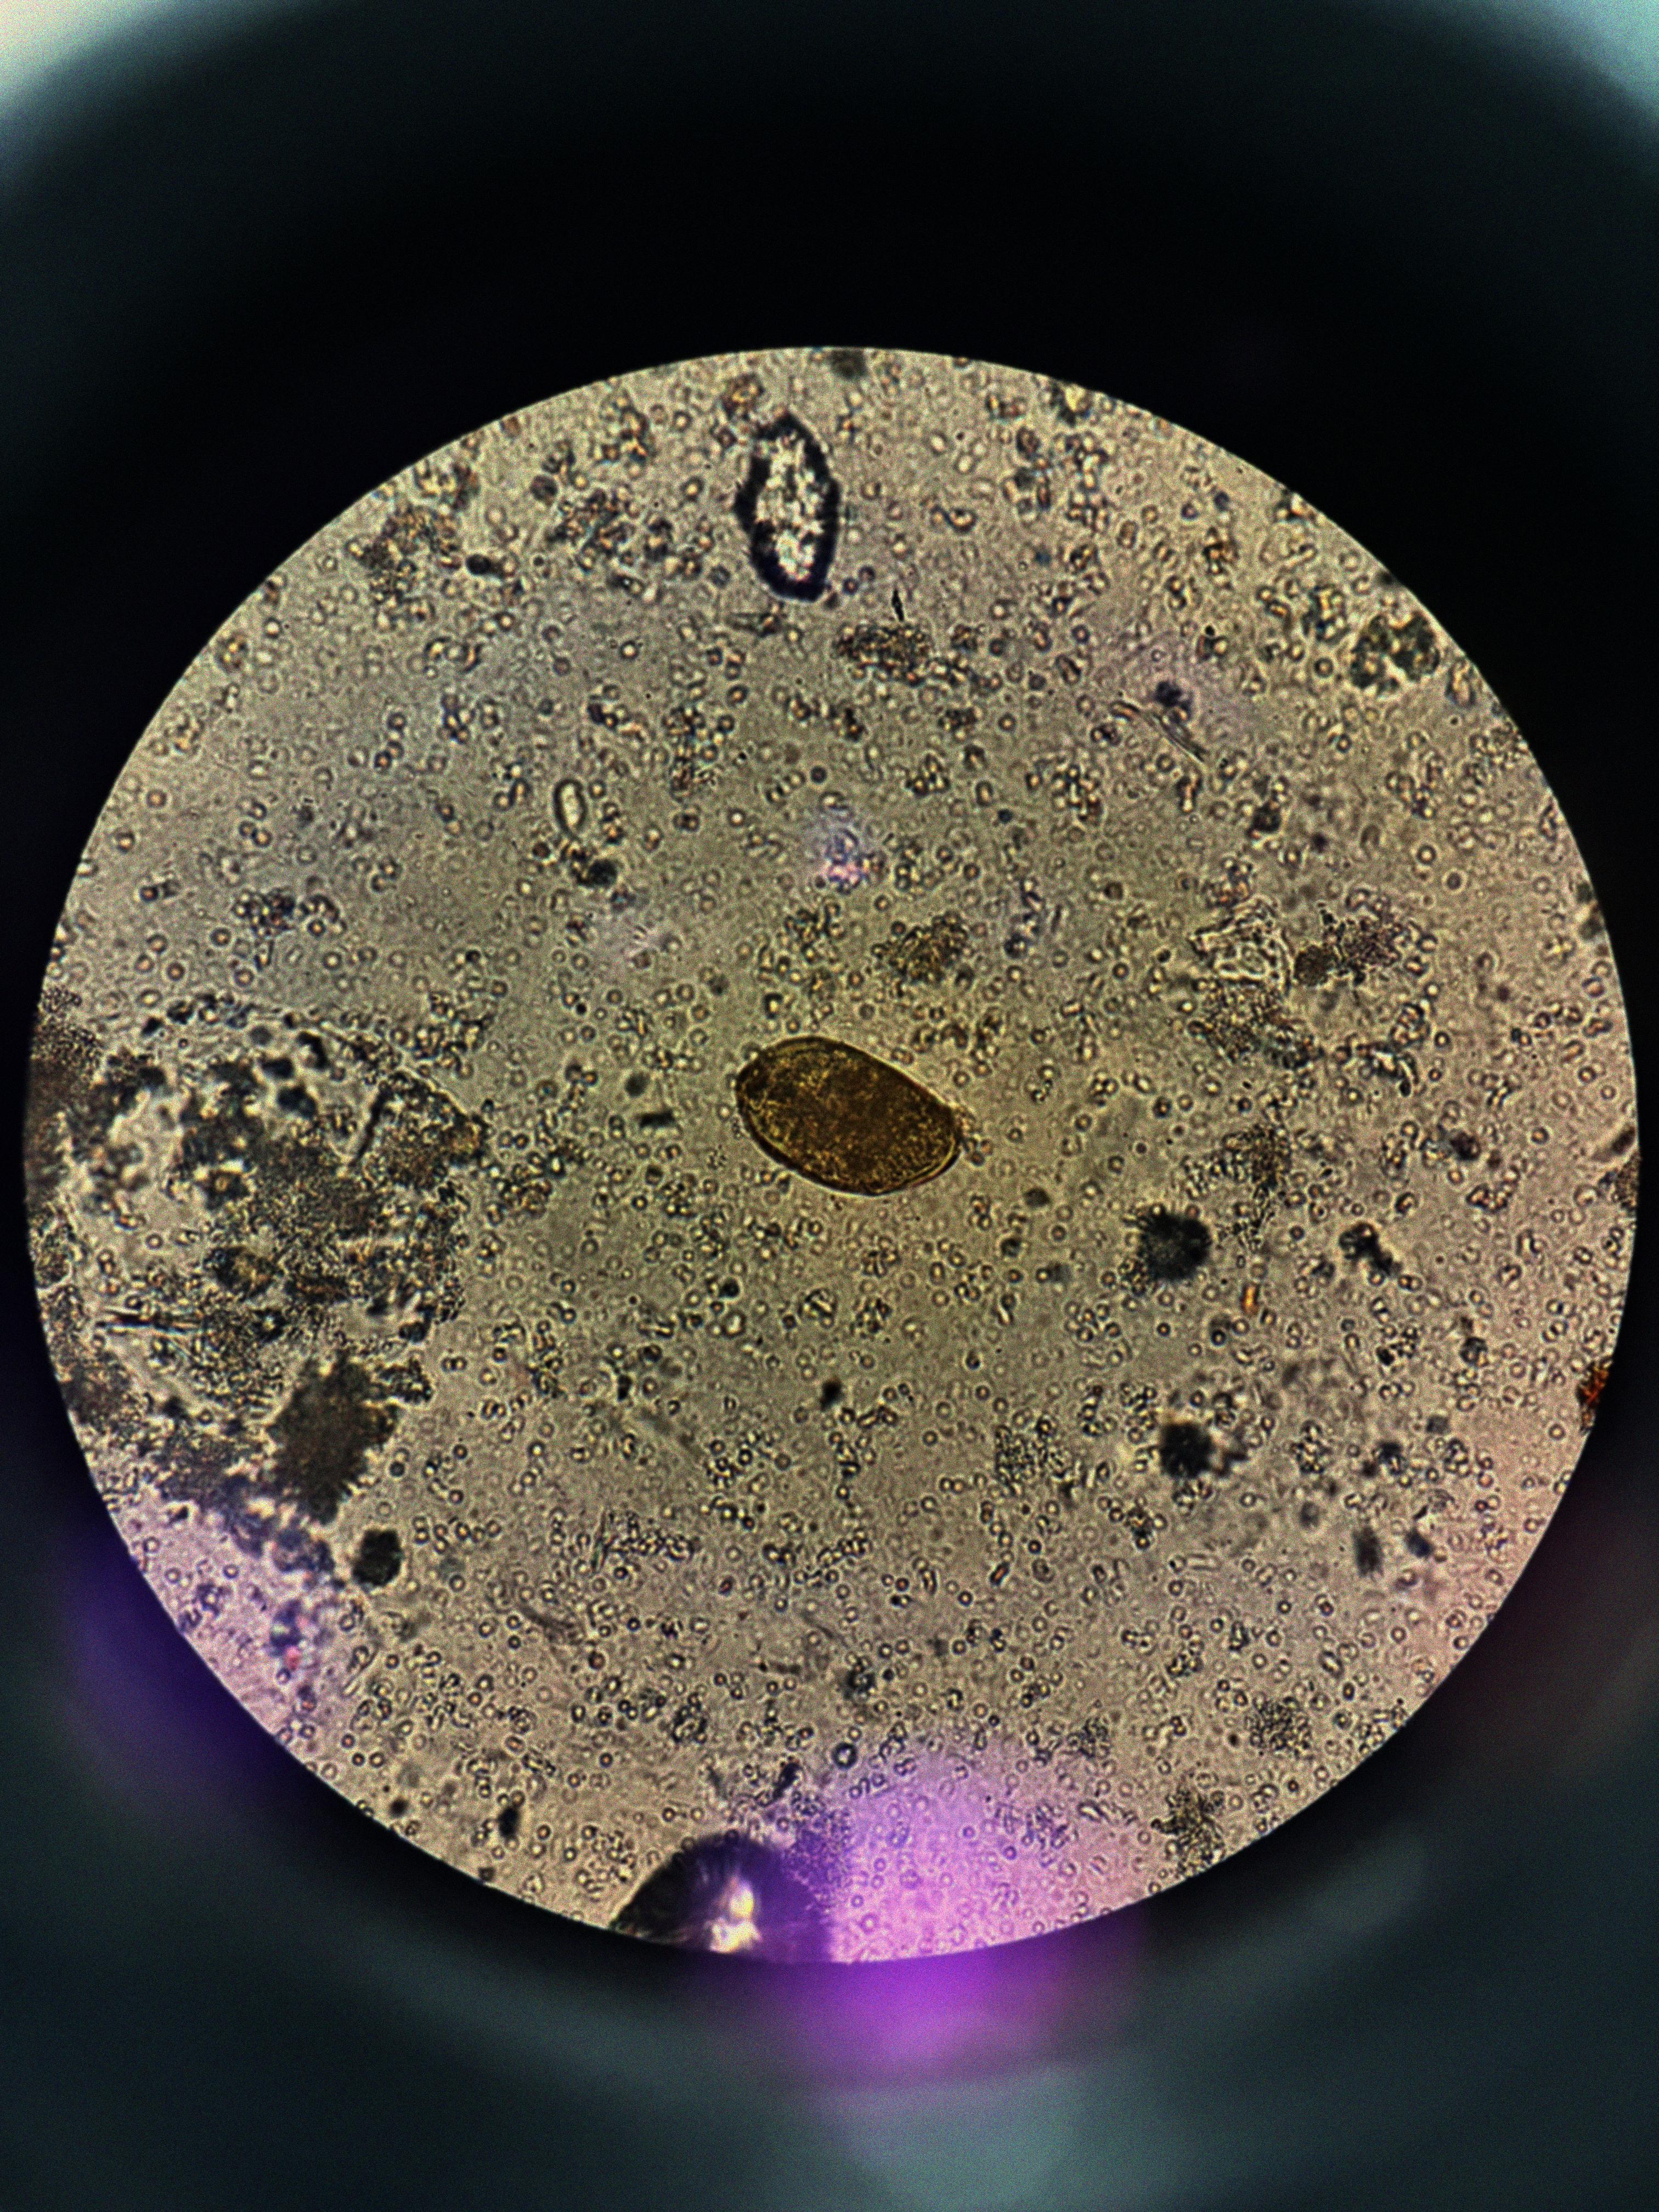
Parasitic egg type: Paragonimus spp